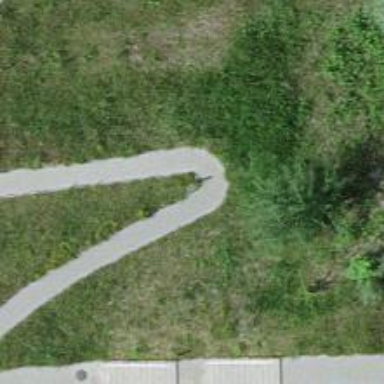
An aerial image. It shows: Paved footway.